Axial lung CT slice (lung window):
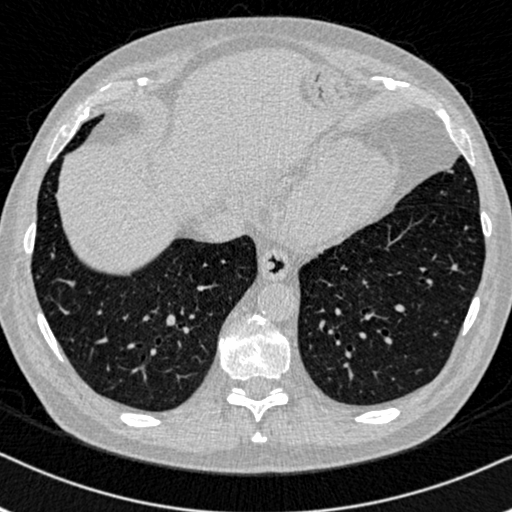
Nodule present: no